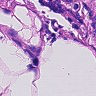
Metastatic tissue present: no